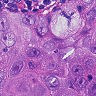
Metastatic tissue present: yes